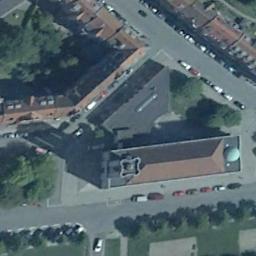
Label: church